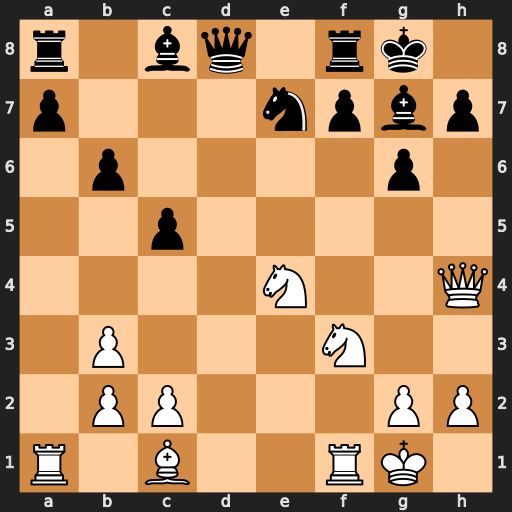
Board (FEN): r1bq1rk1/p3npbp/1p4p1/2p5/4N2Q/1P3N2/1PP3PP/R1B2RK1
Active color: w
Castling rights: -
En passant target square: -
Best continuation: Bg5 Nf5 Bxd8 Nxh4 Bxh4